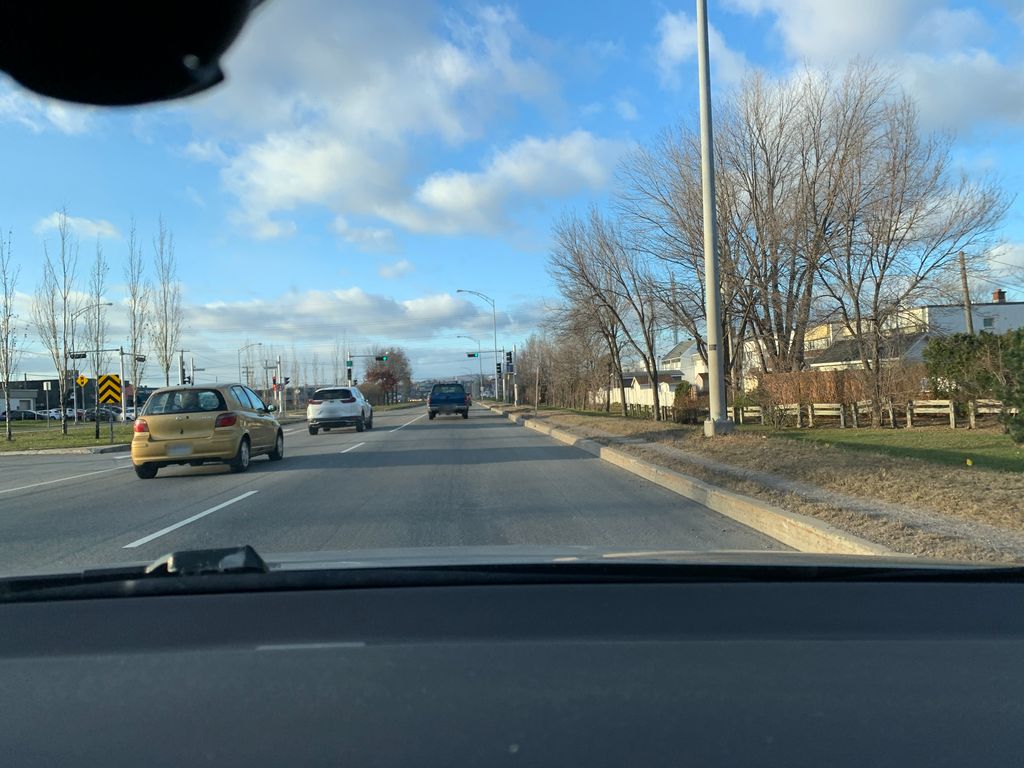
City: quebec_city